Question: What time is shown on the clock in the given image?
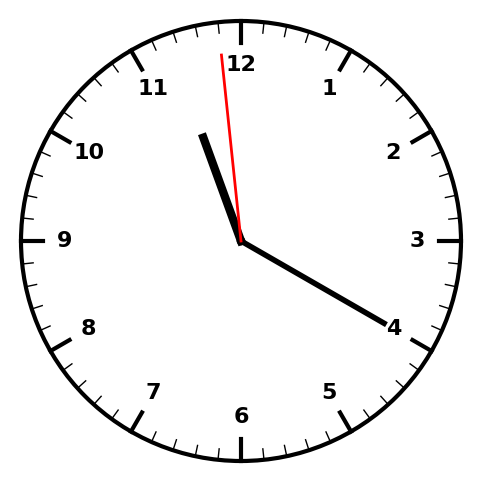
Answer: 11:19:59